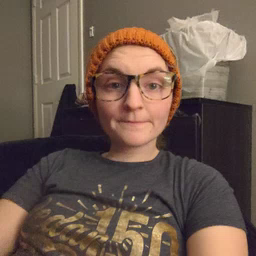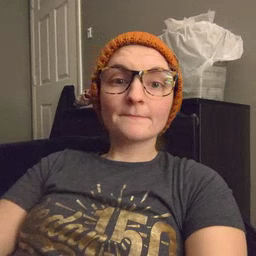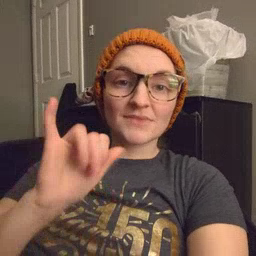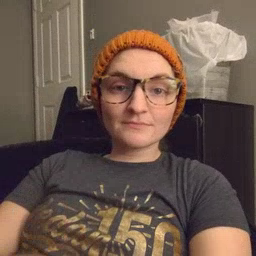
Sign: that